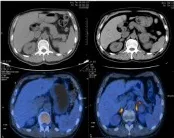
Changes in chest and upper abdomen contrast-enhanced CT, PET-CT, and brain MRI before and after treatment. (B) Baseline (left): Abdominal CT and PET-CT showed no obvious abnormality of the adrenal gland. Nine months after treatment (right): Abdominal CT showed that the left adrenal nodule was enlarged and that a new nodule had formed in the right adrenal gland. PET-CT showed bilateral adrenal soft tissue masses; the larger one was located on the left side and measured about 4.1 x 3.6 cm with an SUVmax of 9.9 to 11.2.
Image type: radiology (pet)